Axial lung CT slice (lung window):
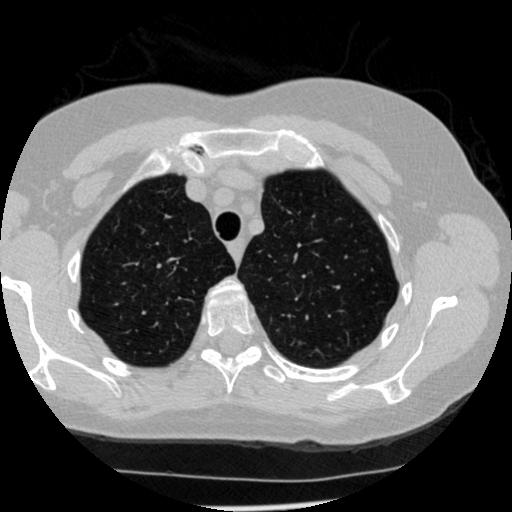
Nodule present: no